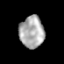
Tissue: prostate
Cell type: T cells
Senescence score: 0.3048
Nuclear area (px): 767
Mean DAPI intensity: 171.567